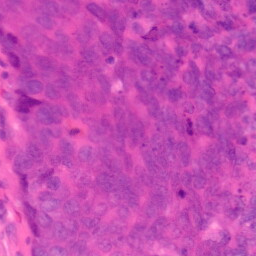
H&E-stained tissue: Colon